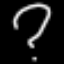
Label: squiggle